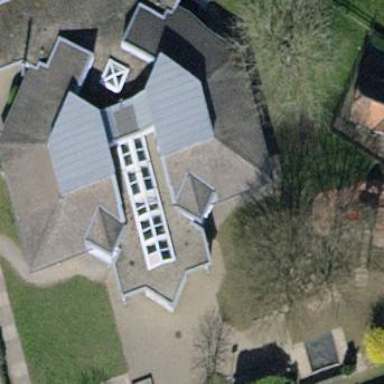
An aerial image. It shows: Kindergarten building.